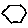
Label: hexagon